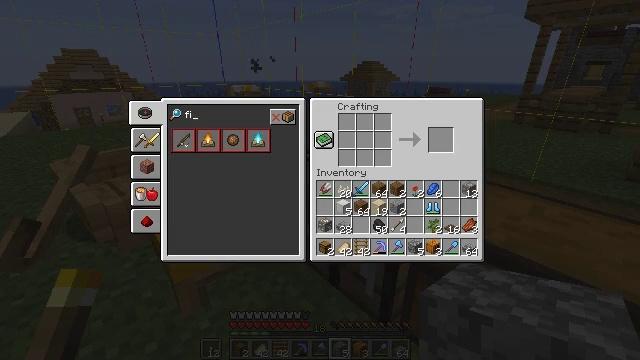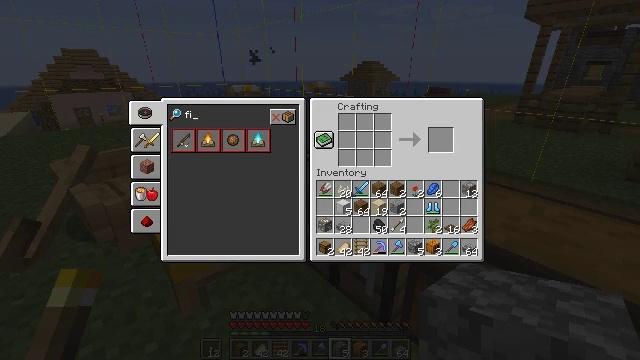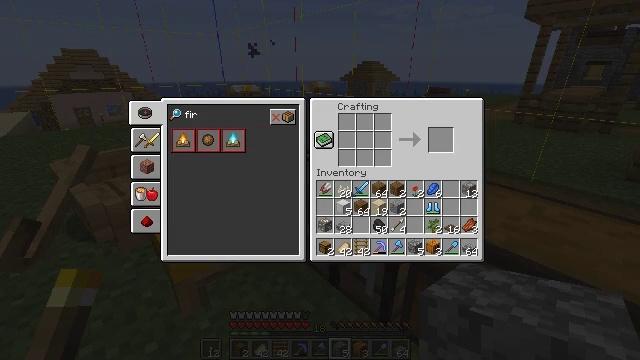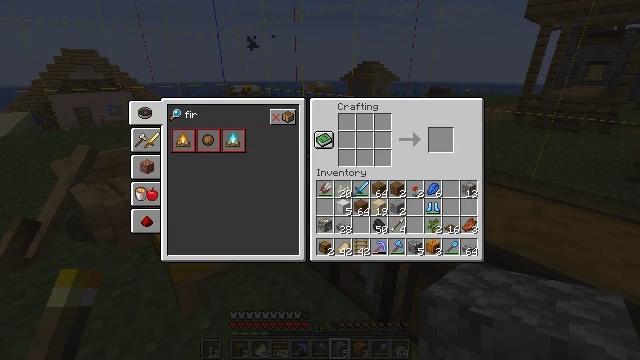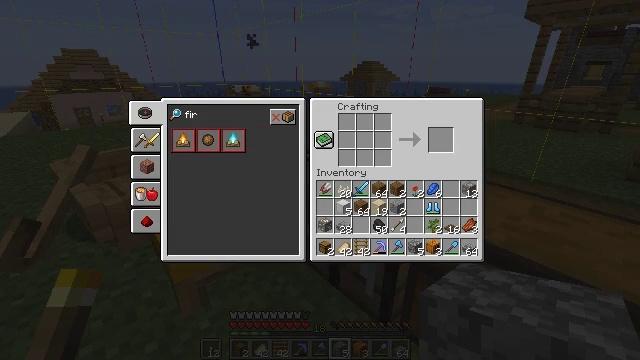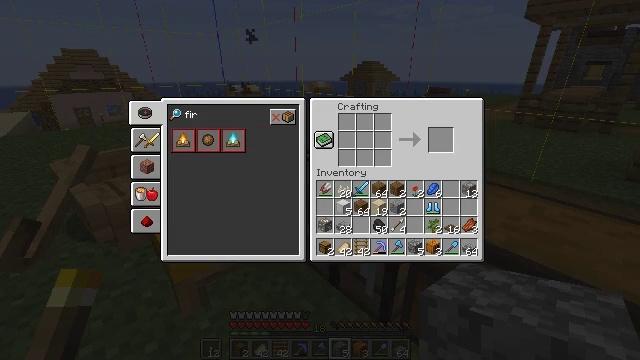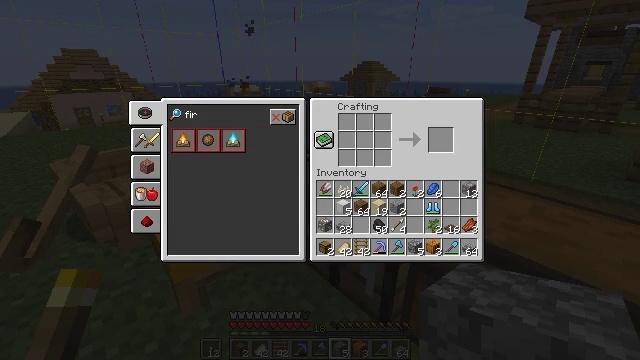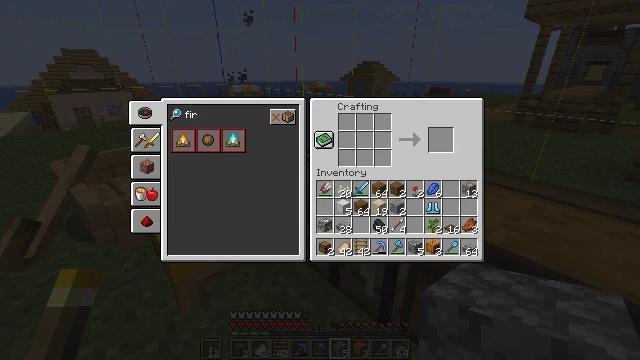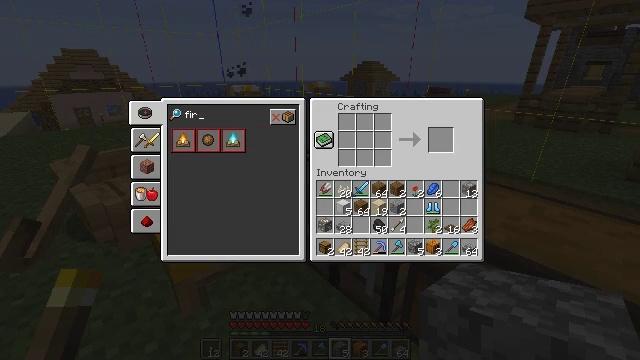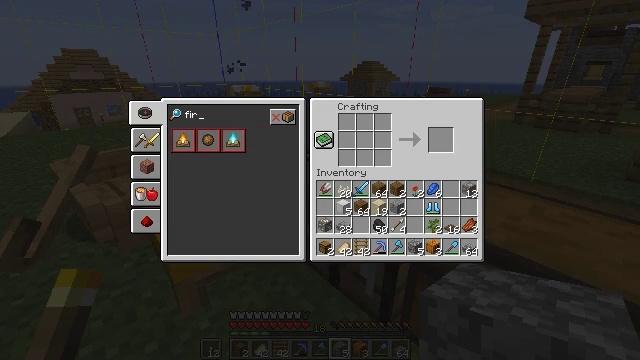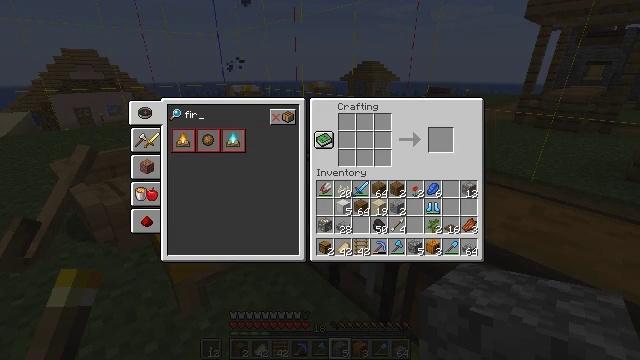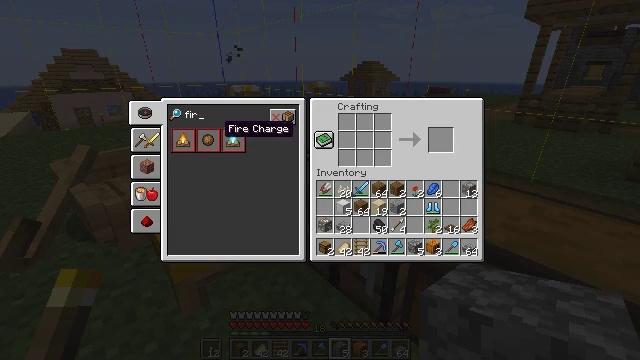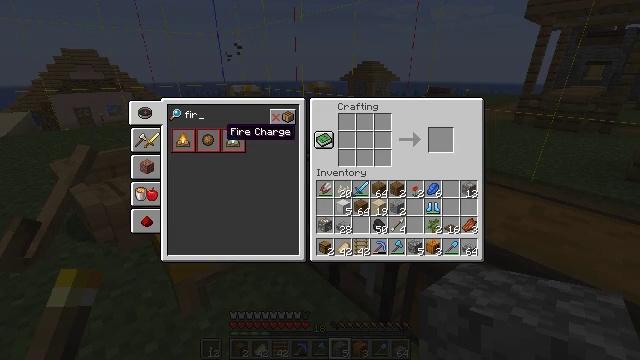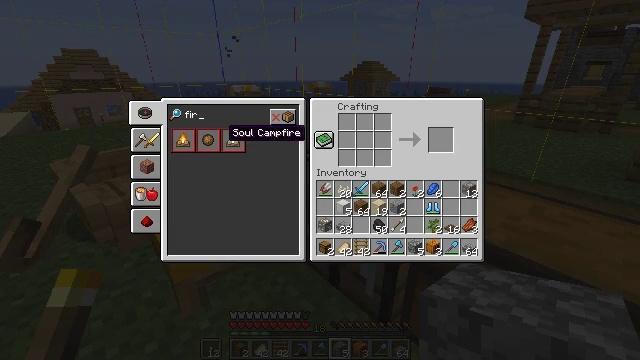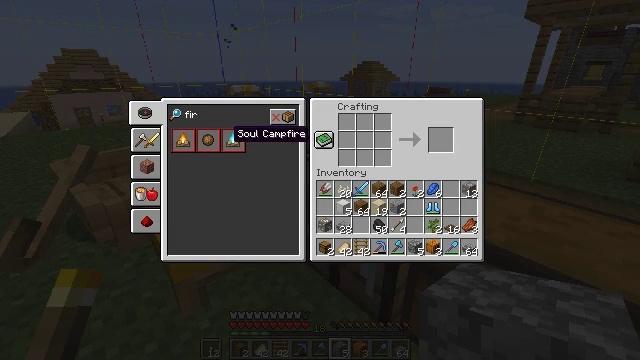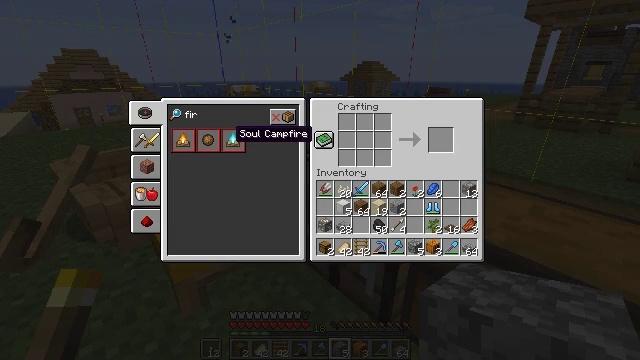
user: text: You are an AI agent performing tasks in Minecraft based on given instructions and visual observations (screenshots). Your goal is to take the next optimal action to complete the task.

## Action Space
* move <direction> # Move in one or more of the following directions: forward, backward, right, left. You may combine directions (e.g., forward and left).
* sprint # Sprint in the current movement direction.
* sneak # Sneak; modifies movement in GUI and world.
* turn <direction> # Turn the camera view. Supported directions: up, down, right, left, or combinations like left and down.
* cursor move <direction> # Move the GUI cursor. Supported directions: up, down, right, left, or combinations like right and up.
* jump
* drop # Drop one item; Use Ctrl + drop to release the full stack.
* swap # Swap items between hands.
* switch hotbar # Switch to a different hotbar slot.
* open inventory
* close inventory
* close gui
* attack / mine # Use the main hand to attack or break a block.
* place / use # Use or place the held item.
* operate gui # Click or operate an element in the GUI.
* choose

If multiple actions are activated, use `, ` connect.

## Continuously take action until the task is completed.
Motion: motion action
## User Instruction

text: Collect soul sand blocks.
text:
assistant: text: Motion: no_op
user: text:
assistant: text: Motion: no_op
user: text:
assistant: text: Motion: no_op
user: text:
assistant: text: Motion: no_op
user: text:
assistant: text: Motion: no_op
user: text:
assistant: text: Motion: no_op
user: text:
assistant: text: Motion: no_op
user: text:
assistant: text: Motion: no_op
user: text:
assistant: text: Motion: no_op
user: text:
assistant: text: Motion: no_op
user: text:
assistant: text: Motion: cursor move down
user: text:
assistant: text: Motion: no_op
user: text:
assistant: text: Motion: no_op
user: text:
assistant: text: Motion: no_op
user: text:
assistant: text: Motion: no_op
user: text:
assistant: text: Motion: no_op
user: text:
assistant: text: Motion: operate gui
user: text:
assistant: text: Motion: operate gui
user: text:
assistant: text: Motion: operate gui
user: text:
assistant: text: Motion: no_op
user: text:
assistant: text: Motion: no_op
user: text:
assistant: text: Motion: no_op
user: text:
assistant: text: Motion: no_op
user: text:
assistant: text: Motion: no_op
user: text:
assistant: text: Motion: no_op
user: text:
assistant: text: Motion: no_op
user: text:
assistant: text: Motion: no_op
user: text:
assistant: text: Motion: no_op
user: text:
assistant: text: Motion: no_op
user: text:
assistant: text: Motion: cursor move right and down